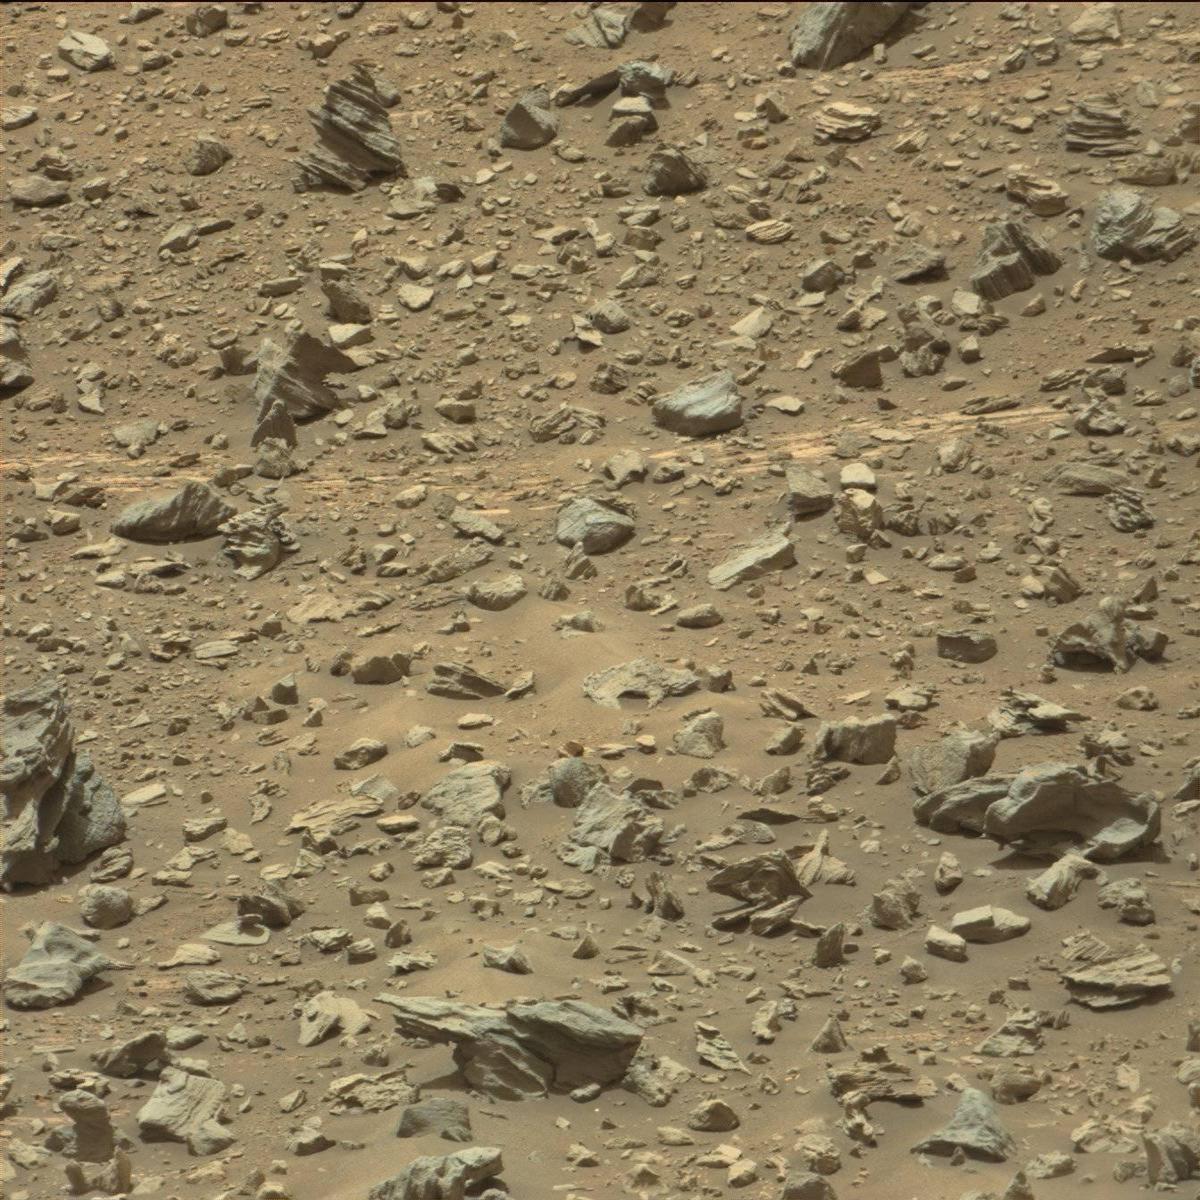
Terrain classes present: Bedrock, Rock, Sand / Soil